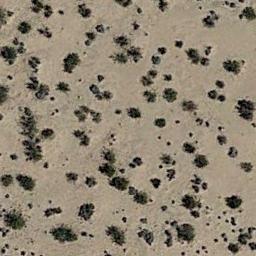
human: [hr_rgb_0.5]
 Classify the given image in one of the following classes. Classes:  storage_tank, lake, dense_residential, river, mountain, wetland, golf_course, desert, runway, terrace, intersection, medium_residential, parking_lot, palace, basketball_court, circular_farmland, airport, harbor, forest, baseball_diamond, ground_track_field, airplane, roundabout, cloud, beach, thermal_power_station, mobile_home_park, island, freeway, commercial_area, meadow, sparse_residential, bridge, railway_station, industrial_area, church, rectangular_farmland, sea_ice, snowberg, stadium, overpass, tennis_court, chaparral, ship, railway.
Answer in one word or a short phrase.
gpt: chaparral